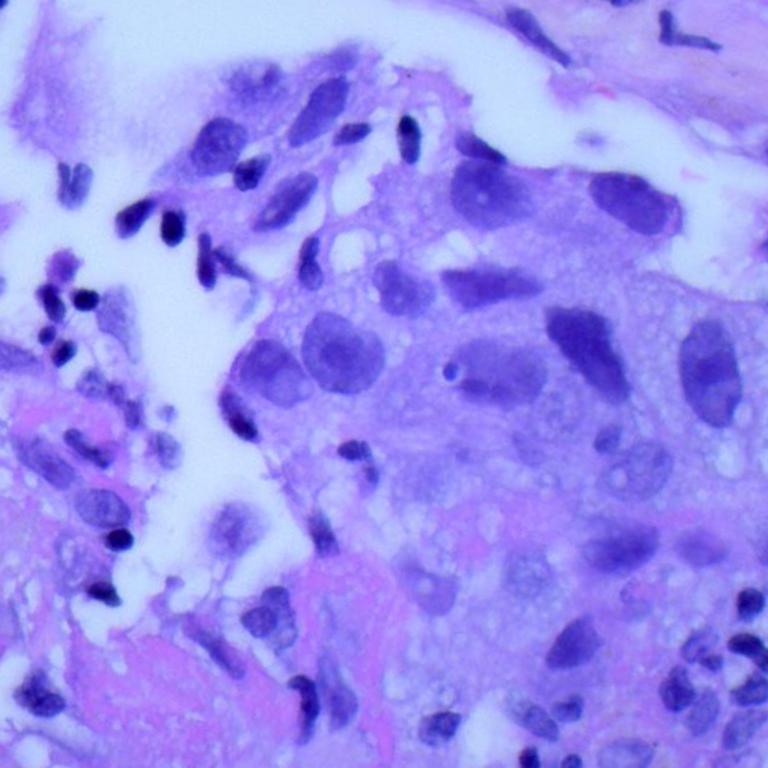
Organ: lung
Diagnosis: adenocarcinomas